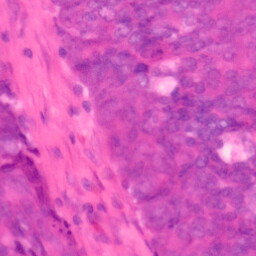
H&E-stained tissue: Colon